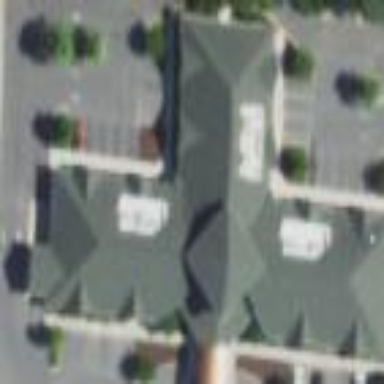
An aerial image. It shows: Clinic building offering healthcare services.